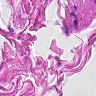
Metastatic tissue present: no